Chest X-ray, PA view. Patient: 63 years old, sex M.
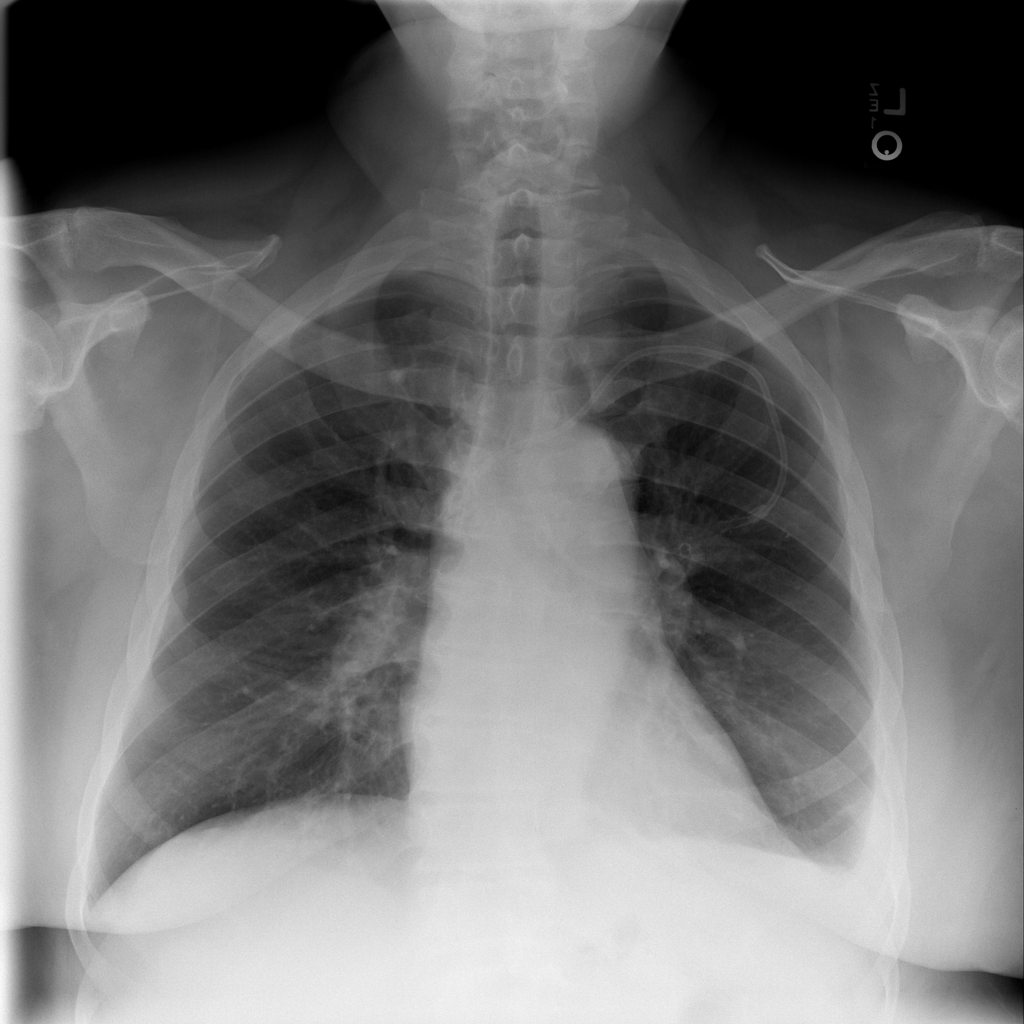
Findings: Effusion